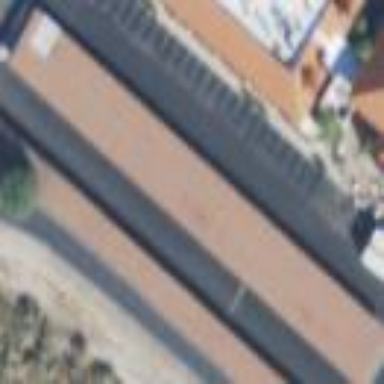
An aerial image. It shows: Carport building.